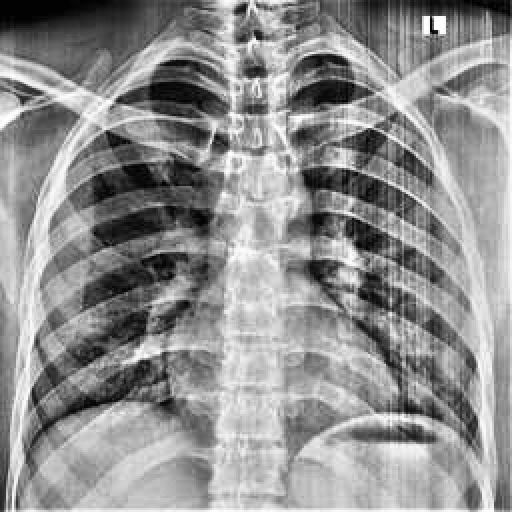
Finding: NORMAL